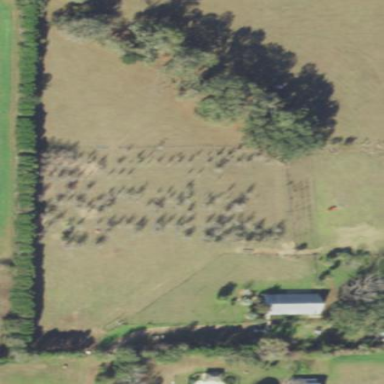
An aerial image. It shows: Plant nursery cultivating trees.